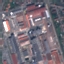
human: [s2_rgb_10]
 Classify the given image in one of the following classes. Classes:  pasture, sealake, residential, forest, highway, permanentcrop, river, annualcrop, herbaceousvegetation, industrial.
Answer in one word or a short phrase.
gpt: Industrial